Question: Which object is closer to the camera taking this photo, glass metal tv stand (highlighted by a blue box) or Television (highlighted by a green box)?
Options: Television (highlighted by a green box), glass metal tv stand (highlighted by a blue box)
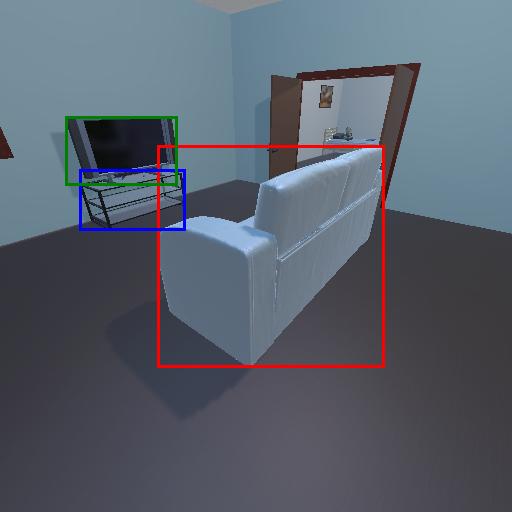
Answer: Television (highlighted by a green box)